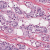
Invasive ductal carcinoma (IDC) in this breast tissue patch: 1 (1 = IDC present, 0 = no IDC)